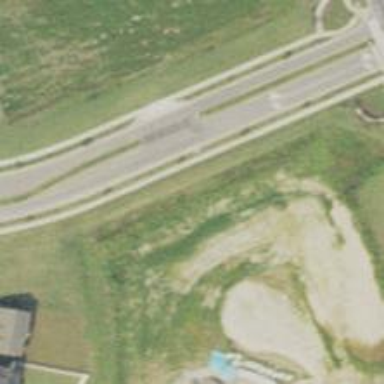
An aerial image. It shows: Smooth asphalt road in residential area.